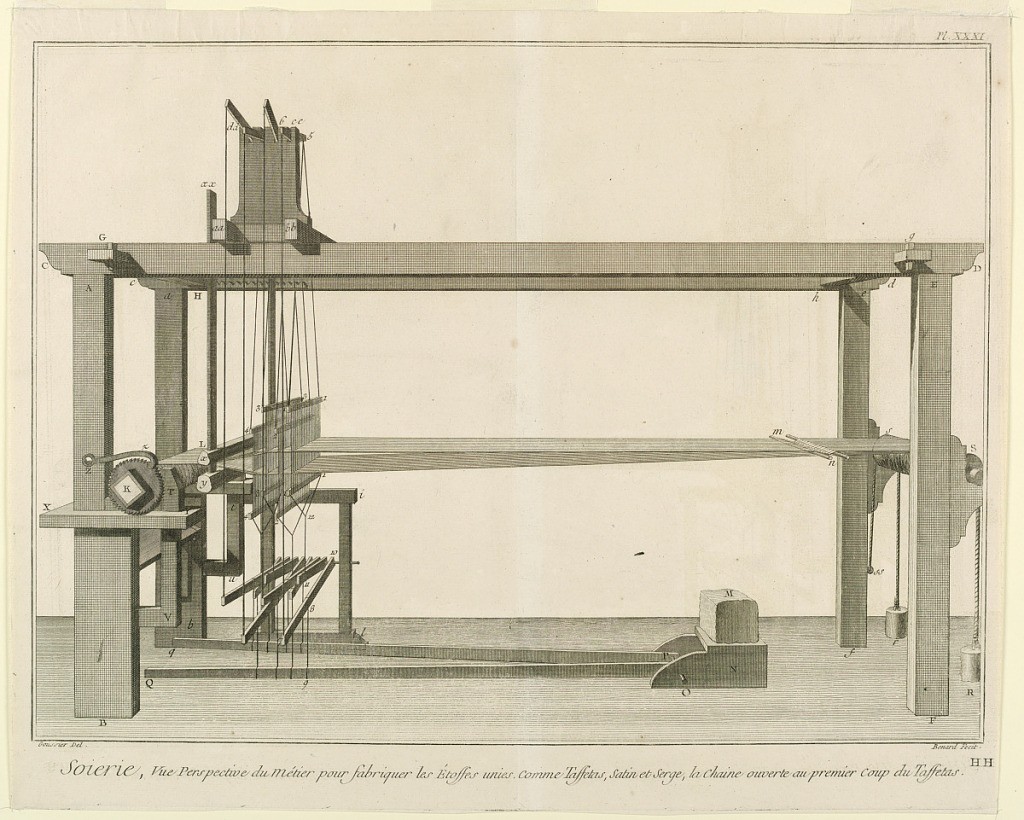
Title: Equipment Used for Making Silk Textiles
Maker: Robert Bénard, French, 1734–1772
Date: ca. 1775
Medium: Engraving on paper
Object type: Print
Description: Equipment Used for Making Silk Textiles